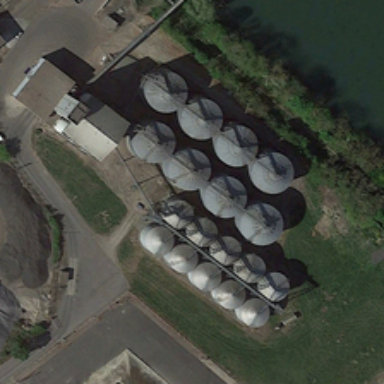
Four rows of gray storage tanks are near some green trees and a river .